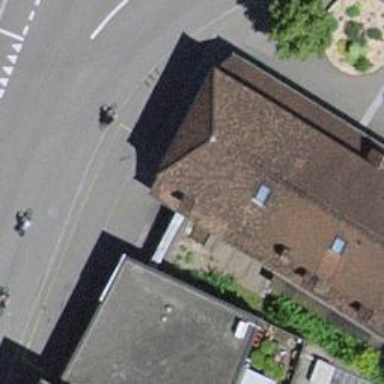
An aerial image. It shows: Bakery.